Question: I am trying to create a horizontal navigation menu, but despite inserting the 'display: inline', the menu is still shown in a vertical matter.
This is the code:
HTML:
'''
<!doctype html>
<!--[if IE 9]><html class="lt-ie10" lang="en" > <![endif]-->
<html class="no-js" lang="en" data-useragent="Mozilla/5.0 (compatible; MSIE 10.0; Windows NT 6.2; Trident/6.0)">
<head>
<meta charset="utf-8" />
<meta name="viewport" content="width=device-width, initial-scale=1.0" />
<title>blivori.net - Web Design and Development</title>
<meta name="description" content="Brian Livori's personal website. " />
<link href='http://fonts.googleapis.com/css?family=Michroma|Prosto+One|Maven+Pro:500,400|Playfair+Display+SC' rel='stylesheet' type='text/css'>
<link href='http://fonts.googleapis.com/css?family=Carrois+Gothic' rel='stylesheet' type='text/css'>
<link rel="stylesheet" type="text/css" href="style.css">
</head>
<header>
<div class="header-container">
<div class="left-side-header">
<div id="logo">
<h1>blivori.net</h1>
<h2>{Web Design and Development}</h2>
</div>
</div>
<div class="middle-header"></div>
<div class="right-side-header">
<div class="navmenu">
<nav>
<ul>
<li><a href="Home.html">Home</a></li>
<li><a href="Services.html">Services</a></li>
<li><a href="AboutMe.html">About Me</a></li>
<li><a href="Portfolio.html">Portfolio</a></li>
<li><a href="News.html">News</a></li>
</ul>
</nav>
</div>
</div>
</div>
</header>
<body>
</body>
</html>
'''
CSS:
'''
html {
max-width: 1000px;
margin: 0 auto;
background: #eee; /* Fills the page */
}
/-------HEADER---------/
#logo {
font-family: 'Michroma', sans-serif;
font-family: 'Prosto One', cursive;
font-family: 'Maven Pro', sans-serif;
font-family: 'Playfair Display SC', serif;
}
#logo h1 {
font-size: 32pt;
line-height: 10%;
}
#logo h2 {
font-size: 8pt;
line-height: 0%;
padding-left: 2px;
}
.header-container {
width: 80%;
font-family: 'Michroma', sans-serif;
font-family: 'Prosto One', cursive;
font-family: 'Maven Pro', sans-serif;
font-family: 'Playfair Display SC', serif;
}
.left-side-header {
width: auto;;
float: left:
}
.right-side-header {
width: auto;
float: right;
}
.navmenu {
border: 1px solid #dedede;
color: black;
overflow: hidden;
width: 100%;
font-family: 'Carrois Gothic', sans-serif;
display: inline;
}
.navmenu A:link {text-decoration: none; color: black;}
.navmenu A:visited {text-decoration: none; color: black;}
.navmenu A:active {text-decoration: none; color: black;}
.navmenu A:hover {text-decoration: none; color: #66CCFF;}
.navmenu li:before {
content: "+";
text-indent: -1em;
}
.navmenu a {
width:150px;
}
.navmenu ul {
list-style: none;
list-style-type: none;
}
'''
Screenshot:

How can I fix this, and more importantly, why is it happening?
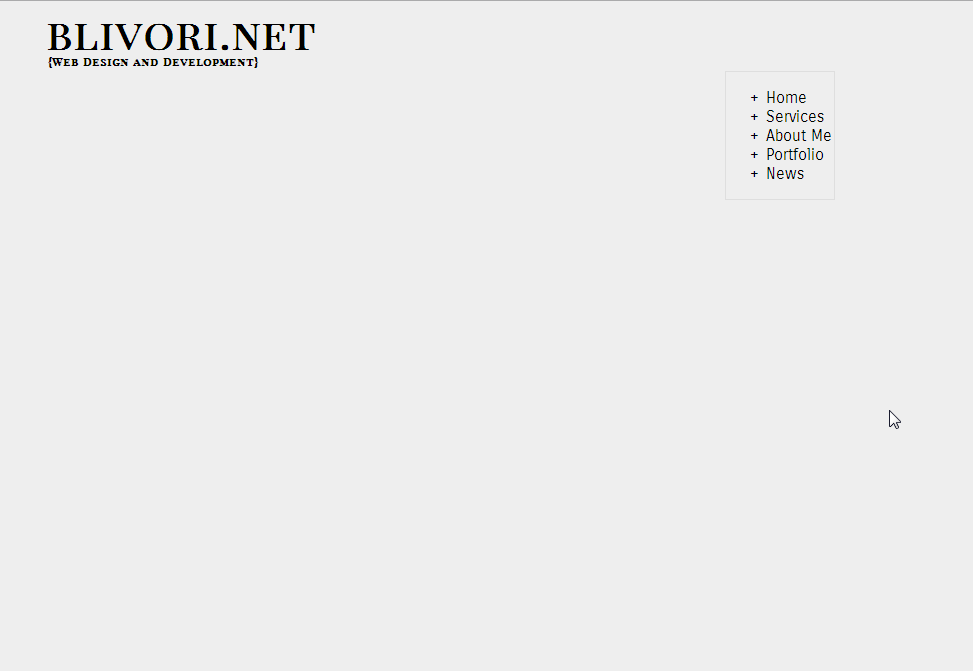
Answer: You have this
'''
.navmenu {
display: inline;
}
'''
You need to target the list items
'''
.navmenu li {
display: inline; /* I prefer inline-block though */
}
'''